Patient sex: F
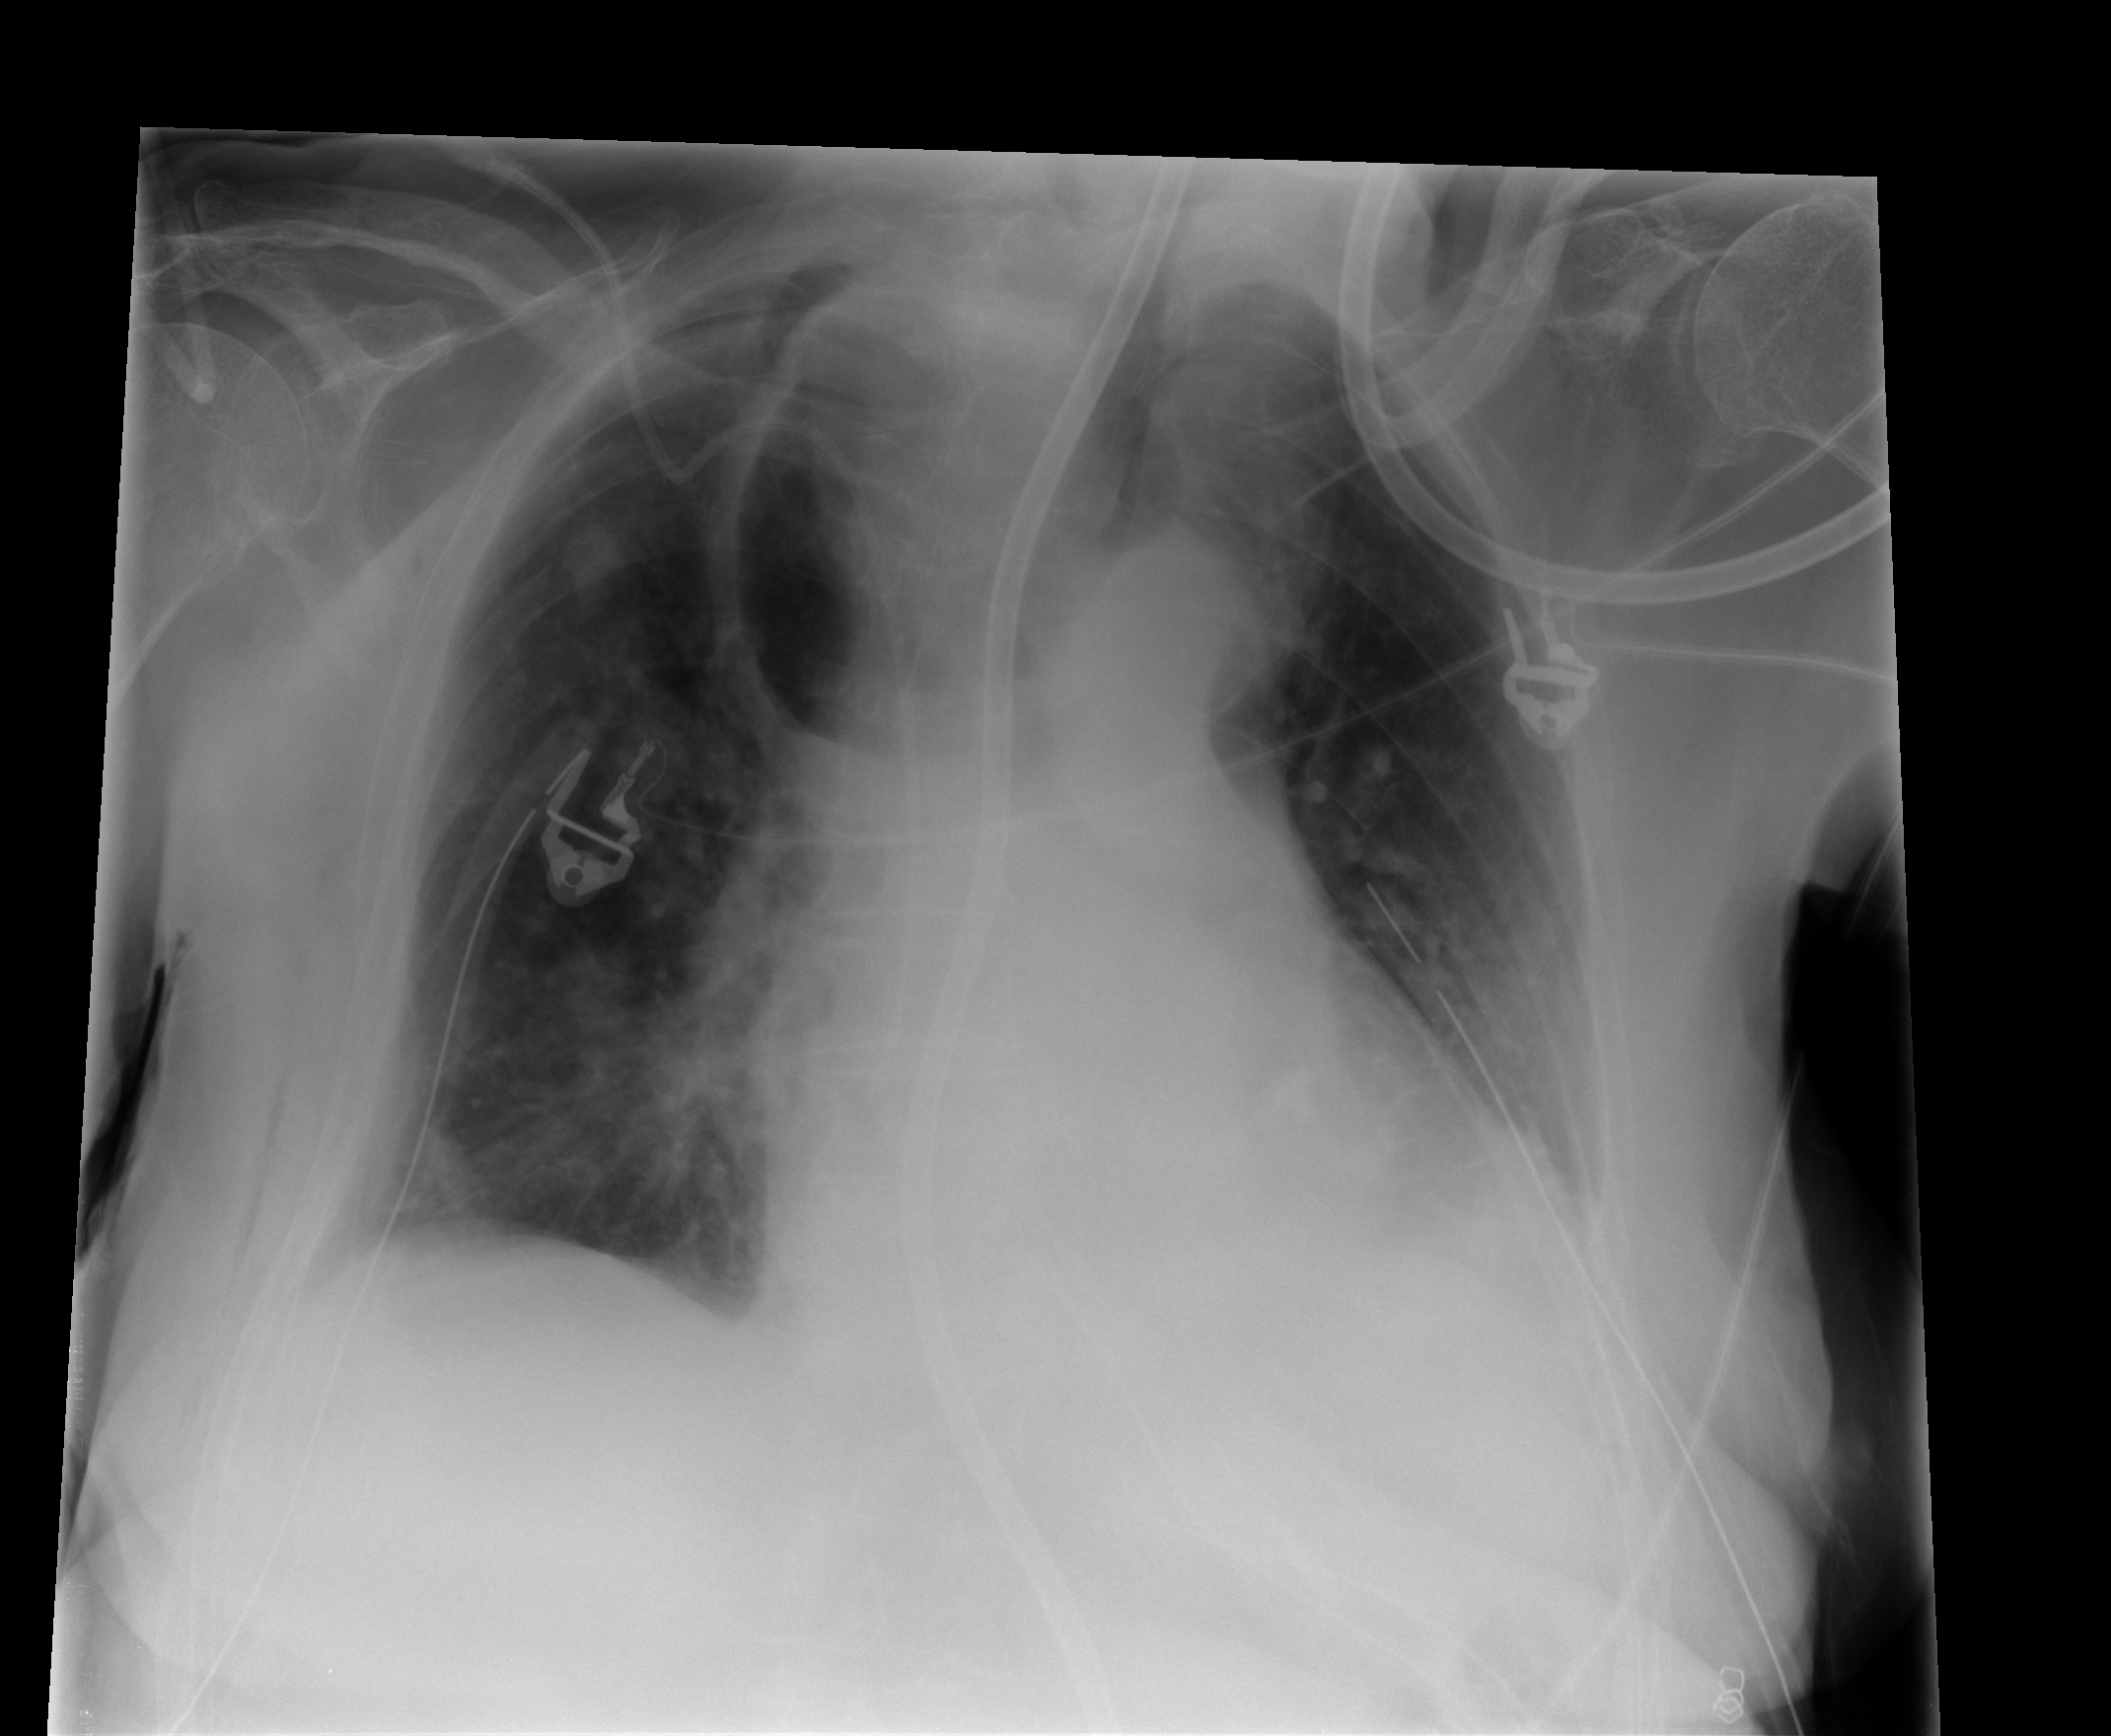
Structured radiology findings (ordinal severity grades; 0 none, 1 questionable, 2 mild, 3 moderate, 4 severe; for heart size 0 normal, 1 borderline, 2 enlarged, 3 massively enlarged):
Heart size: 2
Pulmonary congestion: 1
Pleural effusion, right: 2
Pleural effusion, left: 2
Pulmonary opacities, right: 2
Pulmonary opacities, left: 0
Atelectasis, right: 2
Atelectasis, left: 2